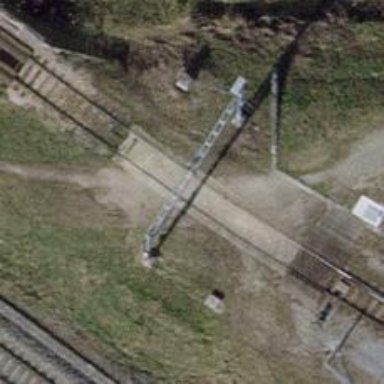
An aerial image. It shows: Uncontrolled level crossing for the railway.